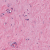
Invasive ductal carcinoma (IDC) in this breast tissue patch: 0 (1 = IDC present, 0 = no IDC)